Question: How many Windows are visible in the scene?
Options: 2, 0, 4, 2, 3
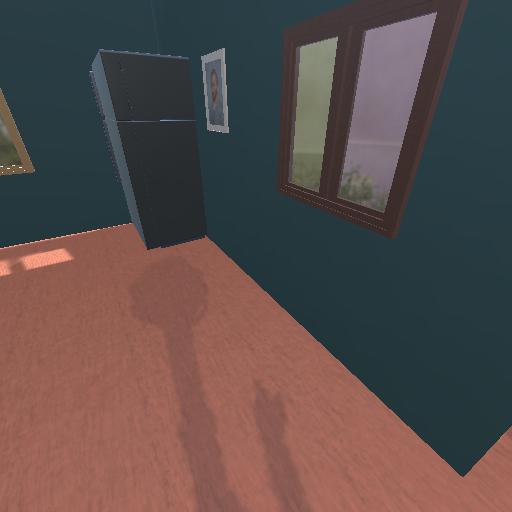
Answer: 2